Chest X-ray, PA view. Patient: 19 years old, sex F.
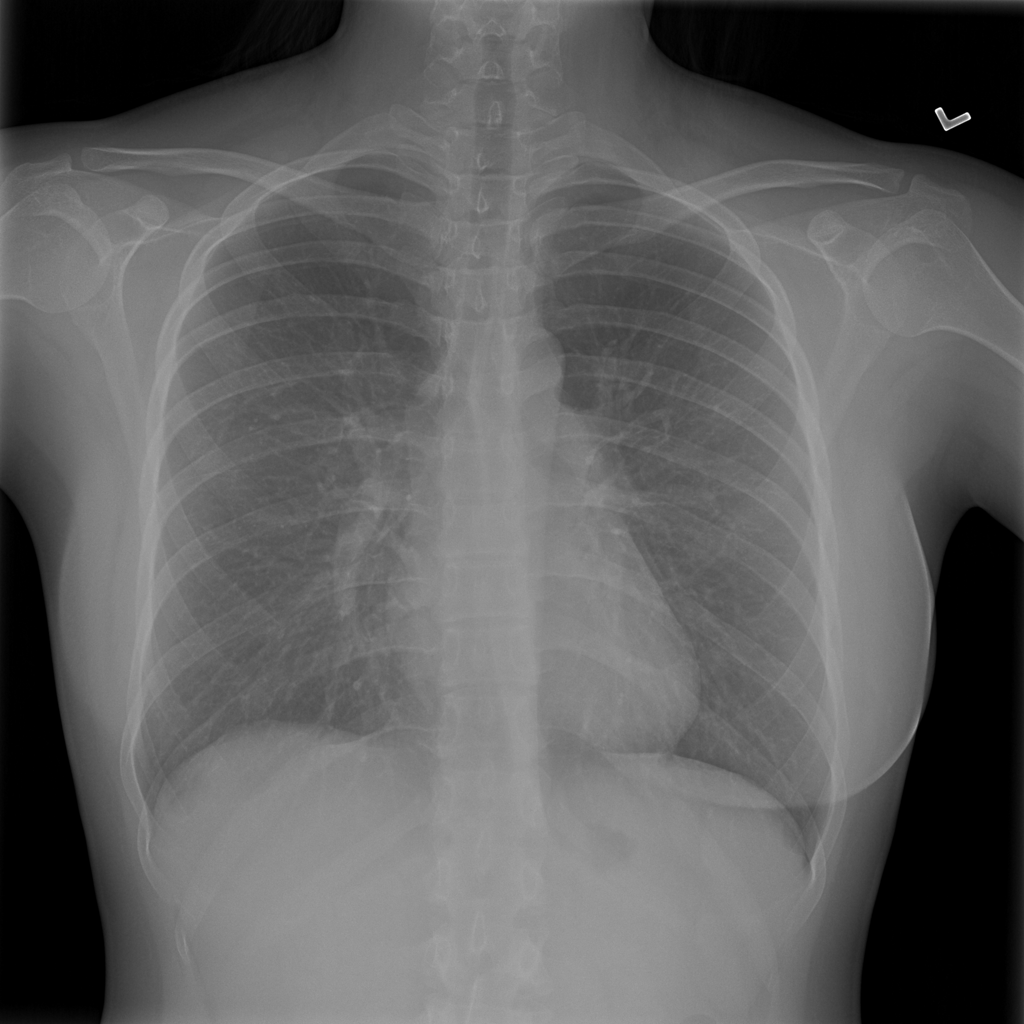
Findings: Infiltration